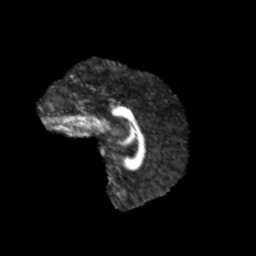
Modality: FA
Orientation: sagittal
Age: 11
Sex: female
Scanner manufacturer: siemens
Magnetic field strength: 3 T
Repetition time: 3.8 s
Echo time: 0.07 s